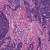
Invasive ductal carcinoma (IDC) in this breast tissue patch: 1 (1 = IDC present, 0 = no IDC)